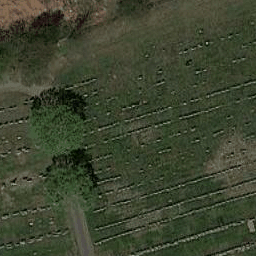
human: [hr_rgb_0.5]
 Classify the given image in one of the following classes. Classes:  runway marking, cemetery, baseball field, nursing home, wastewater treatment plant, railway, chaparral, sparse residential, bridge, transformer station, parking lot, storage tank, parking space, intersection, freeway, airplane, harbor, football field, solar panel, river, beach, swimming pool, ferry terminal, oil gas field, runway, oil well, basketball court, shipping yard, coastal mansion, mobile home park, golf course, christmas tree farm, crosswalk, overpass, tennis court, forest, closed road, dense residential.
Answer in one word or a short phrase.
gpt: cemetery